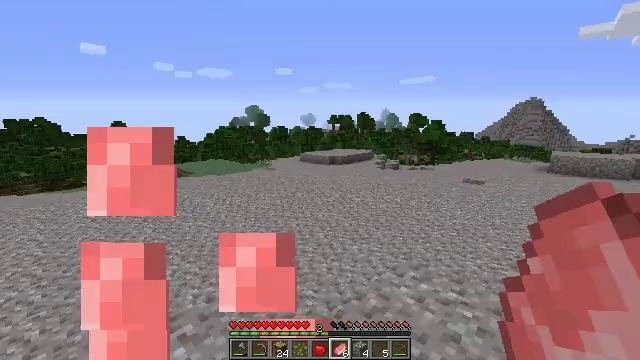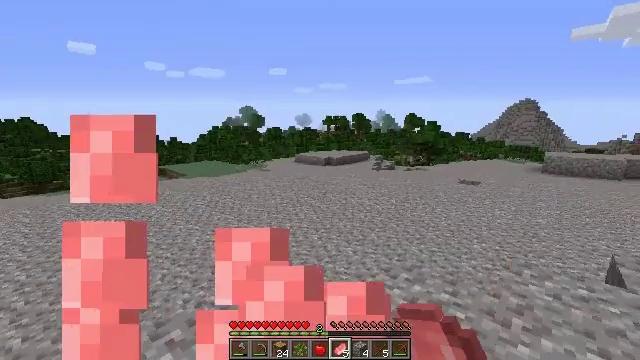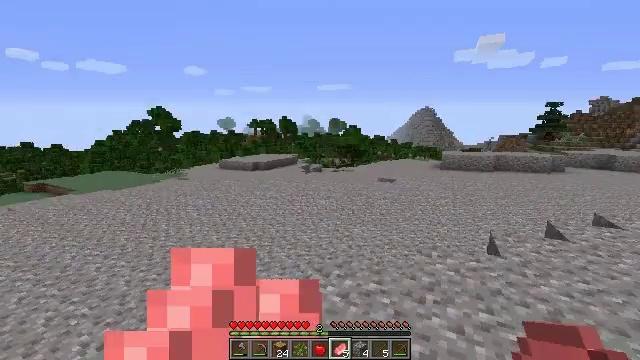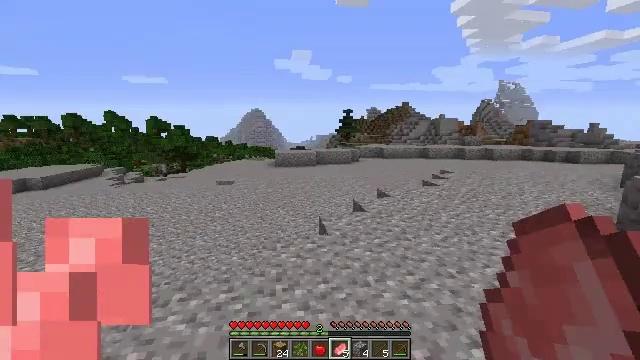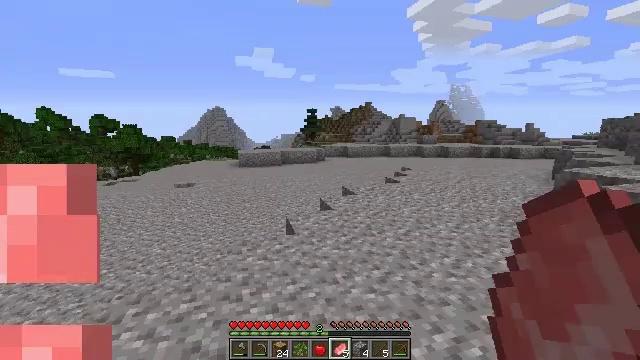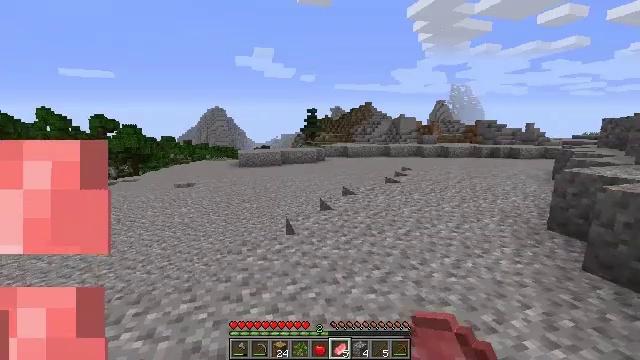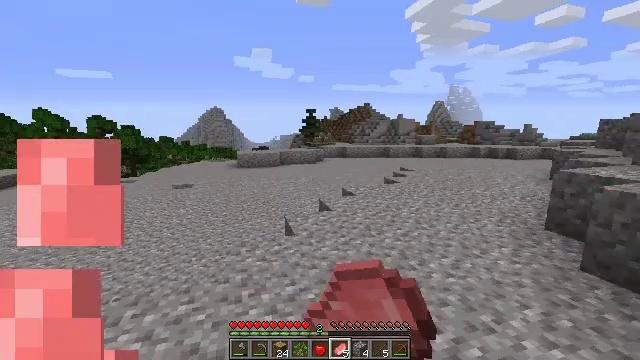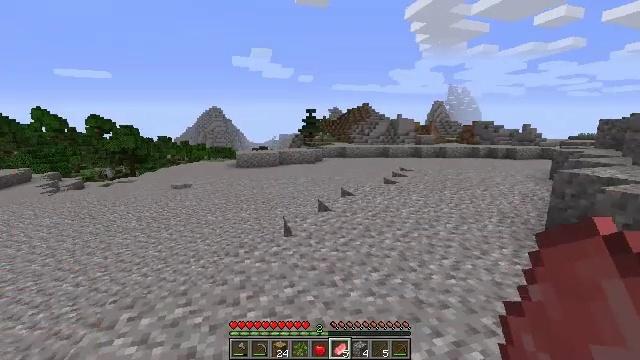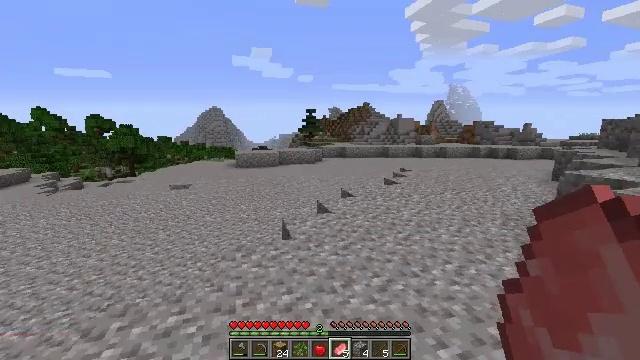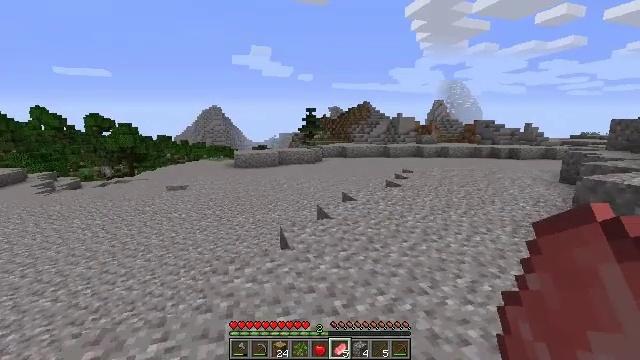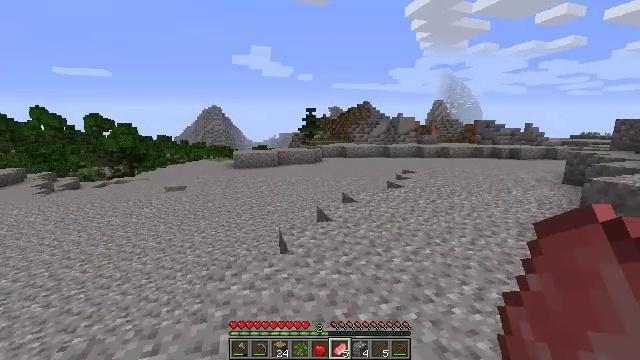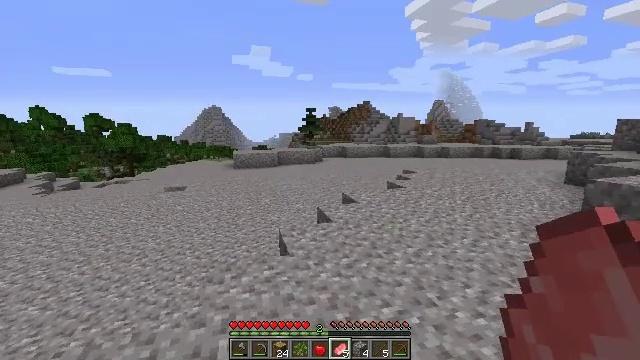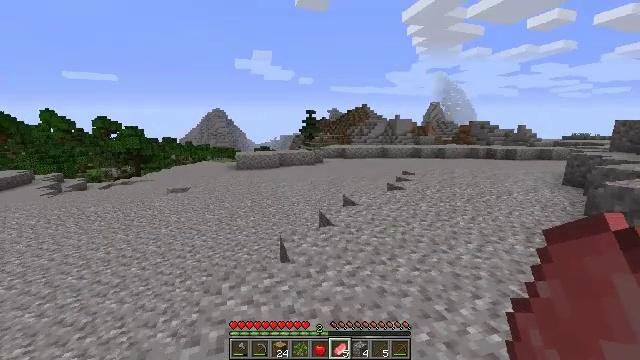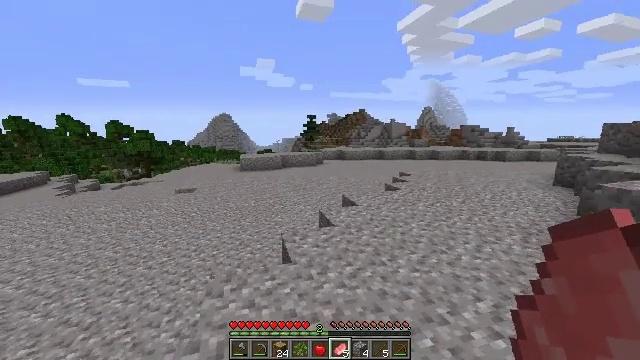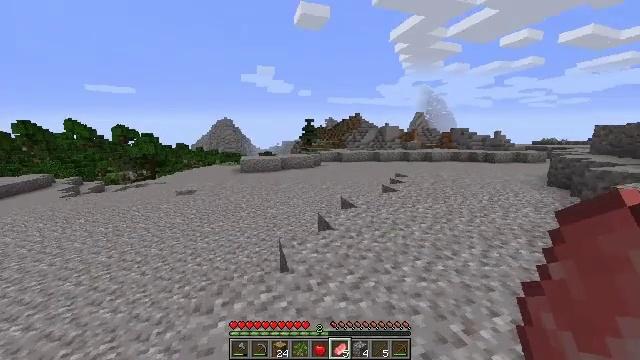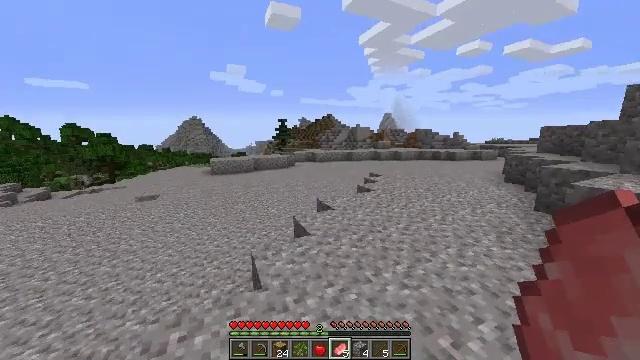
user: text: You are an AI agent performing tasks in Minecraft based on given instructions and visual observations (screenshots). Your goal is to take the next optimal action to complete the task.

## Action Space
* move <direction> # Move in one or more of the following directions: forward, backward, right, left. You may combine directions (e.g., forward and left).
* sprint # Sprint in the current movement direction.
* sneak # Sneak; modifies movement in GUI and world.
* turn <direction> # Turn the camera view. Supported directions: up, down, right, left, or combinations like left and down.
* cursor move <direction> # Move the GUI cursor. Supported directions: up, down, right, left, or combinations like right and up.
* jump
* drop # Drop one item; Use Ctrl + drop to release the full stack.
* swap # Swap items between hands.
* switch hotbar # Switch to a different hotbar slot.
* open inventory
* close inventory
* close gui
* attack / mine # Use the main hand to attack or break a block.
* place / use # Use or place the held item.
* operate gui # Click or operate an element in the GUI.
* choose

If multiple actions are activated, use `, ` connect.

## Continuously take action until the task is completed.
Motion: motion action
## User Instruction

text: Combat the pig.
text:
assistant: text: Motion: move right, turn right, use / place
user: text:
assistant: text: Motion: turn right, use / place
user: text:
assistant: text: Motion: turn right, use / place
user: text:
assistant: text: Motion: turn right, use / place
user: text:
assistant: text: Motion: use / place
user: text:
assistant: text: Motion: use / place
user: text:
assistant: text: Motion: move forward
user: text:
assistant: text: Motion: move forward
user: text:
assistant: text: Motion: move forward
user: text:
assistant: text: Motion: no_op
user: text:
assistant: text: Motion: move forward
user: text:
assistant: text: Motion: move forward
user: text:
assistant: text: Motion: move forward
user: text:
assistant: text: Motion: move forward
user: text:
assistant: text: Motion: move forward, turn right
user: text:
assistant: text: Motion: move forward, turn right
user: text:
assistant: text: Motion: move forward, turn right
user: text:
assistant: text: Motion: move forward, turn right
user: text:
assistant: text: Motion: move forward
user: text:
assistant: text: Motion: move forward, turn right
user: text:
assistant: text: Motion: move forward, turn right and down
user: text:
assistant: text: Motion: move forward, turn right
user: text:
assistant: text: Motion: move forward, jump
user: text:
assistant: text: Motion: move forward, jump
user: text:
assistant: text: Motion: move forward, jump
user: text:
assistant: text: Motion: move forward, jump
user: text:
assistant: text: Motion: move forward, jump
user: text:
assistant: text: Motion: move forward, jump
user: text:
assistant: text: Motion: move forward, jump
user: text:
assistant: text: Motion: move forward, jump